Interaction volume radius: 10 \u00c5
Interaction volume height: 15 \u00c5
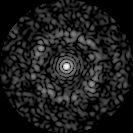
Disorder parameter: 0.77